Field crop: maize
Growth stage: 2
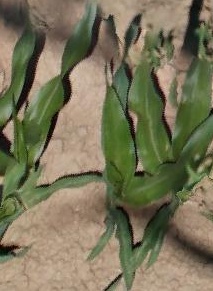
Species: maize